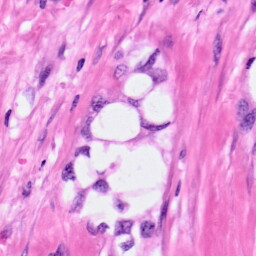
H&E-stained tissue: Pancreatic